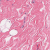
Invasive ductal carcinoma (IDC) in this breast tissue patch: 0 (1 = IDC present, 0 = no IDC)